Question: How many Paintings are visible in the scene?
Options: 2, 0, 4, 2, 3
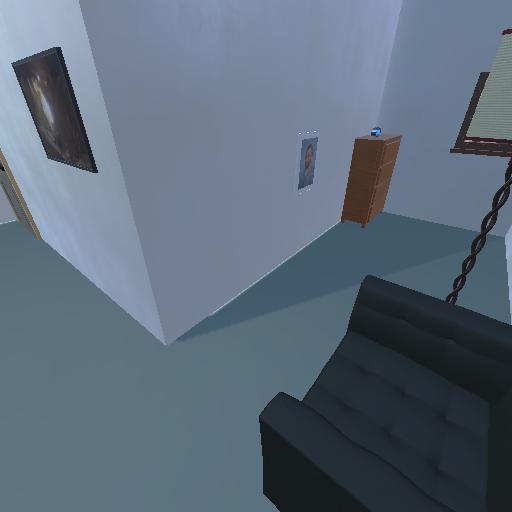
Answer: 2